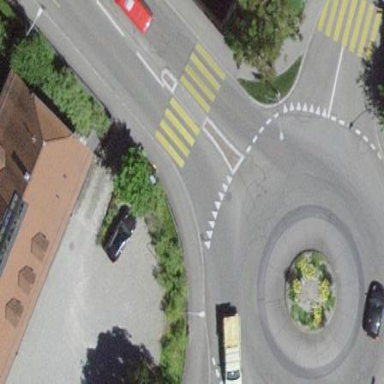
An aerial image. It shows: Secondary road with asphalt surface leading to roundabout.